阅读材料：

我们学过有关直角三角形的性质定理：直角三角形斜边上的中线等于斜边的一半. 这条定理的逆命题“如果一个三角形一边上的中线等于这条边的一半，那么这个三角形是直角三角形”也是真命题.

如图，在 \(\triangle ABC\) 中，\(CD\) 为 \(AB\) 上的中线，如果 \(CD = \frac{1}{2}AB\)，那么 \(\angle ACB = 90^\circ\). 也可以说，在 \(\triangle ABC\) 中，如果 \(CD = AD = BD\)，那么 \(\angle ACB = 90^\circ\).

根据上面的阅读材料，完成下列问题：（若需要，可直接运用直角三角形性质定理的逆命题）如图，\(AB\) 为半圆 \(O\) 的直径，\(CD\) 是半圆 \(O\) 的弦，以 \(CD\) 为直径作 \(\odot M\).

\ding{172}

\ding{173}

(1) 如图\ding{172}

过点 \(C\) 作 \(CE \perp AB\)，垂足为 \(E\).

\ding{172} 求证：\(CE^2 = AE \cdot BE\)；

\ding{173} 已知 \(BE = 1\)，\(CE = 3\)，如果 \(\odot M\) 经过点 \(O\)（如图\(\ding{173}\)），求直线 \(CD\) 与直线 \(AB\) 夹角的正弦值；

(2) 已知 \(\odot M\) 与线段 \(AB\) 相交于点 \(P\)、\(Q\)，\(CD = 6\sqrt{2}\)，如果 \(AP: PQ: BQ = 7:4:9\)，求 \(AB\) 的长.
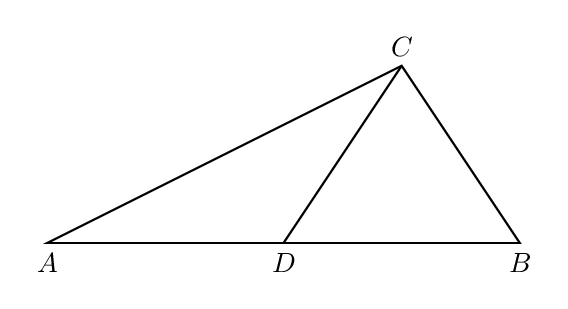
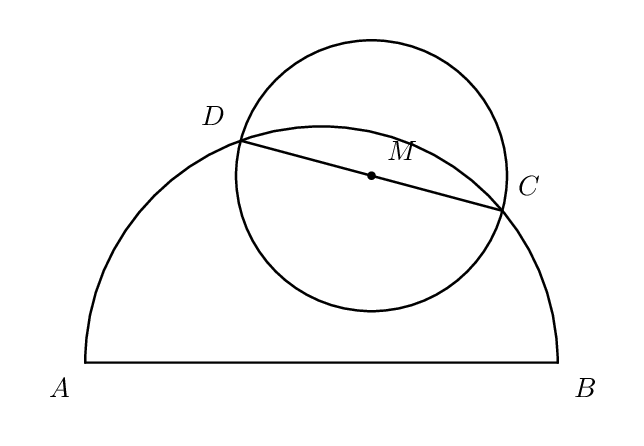
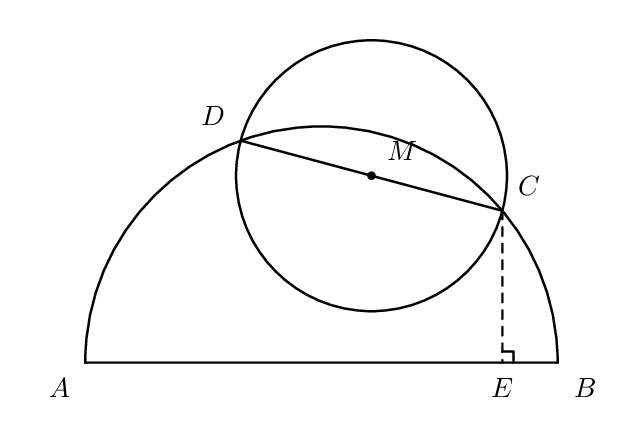
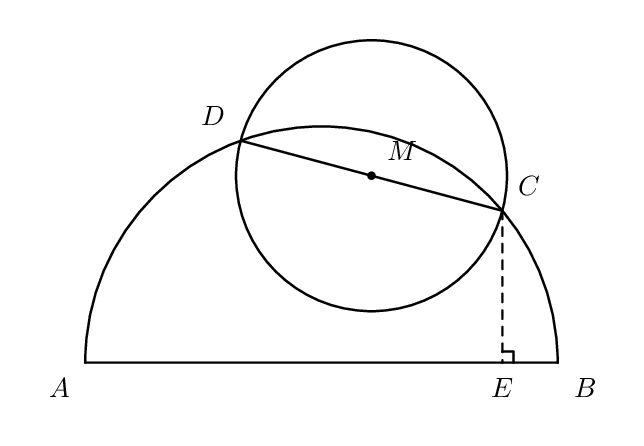
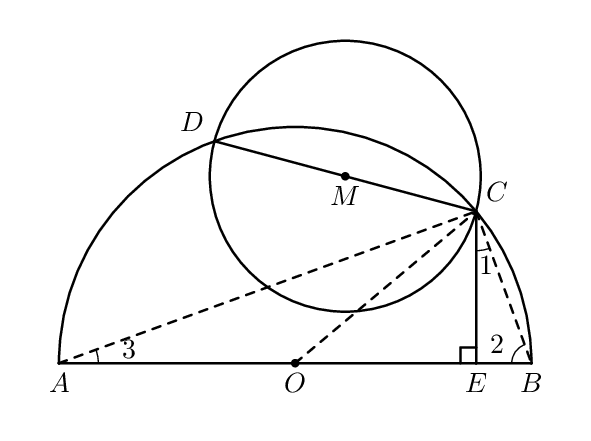
【解答】
【详解】

(1) \ding{172} 如图，

\(\because OA = OB = OC\)，
\(\therefore \angle ACB = 90^\circ\)，
\(\therefore \angle 2 + \angle 3 = 90^\circ\).

又 \(\because CE \perp AB\)，
\(\therefore \angle 1 + \angle 2 = 90^\circ\)，\(\angle CEB = \angle ACB = 90^\circ\)，
\(\therefore \angle 1 = \angle 3\)，
\(\therefore \triangle AEC \backsim \triangle CEB\)，
\(\therefore \frac{AE}{CE} = \frac{CE}{BE}\)，即 \(CE^2 = AE \cdot BE\).

\ding{173} \(\because CE^2 = AE \cdot BE\)，\(BE = 1\)，\(CE = 3\)，
\(\therefore AE = 9\).

\(\therefore AB = AE + EB = 9 + 1 = 10\)，
\(\therefore OA = OB = OC = 5\).

过点 \(D\) 作 \(DH \perp AB\) 于点 \(H\)，连接 \(OC\)，\(OD\)，\(OM\)，如图，

\(\because MD = MC = MO\)，
\(\therefore \angle DOC = 90^\circ\).

\(\therefore \angle HDO = 90^\circ - \angle HOD = \angle COE\)，\(\angle DHO = \angle OEC = 90^\circ\)，\(OD = OC\)，

\(\therefore \triangle DHO \cong \triangle OEC\ (\text{AAS})\).

\(\therefore OH = EC = 3\)，\(DH = OE = 5 - 1 = 4\)，
\(\therefore EH = OH + OE = 7\).

过点 \(C\) 作 \(CF \parallel AB\) 交 \(DH\) 于点 \(F\)，则四边形 \(CEHF\) 是矩形，
\(\therefore CF = EH = 7\)，\(FH = CE = 3\).

\(\therefore DF = 4 - 3 = 1\)，
\(\therefore CD = \sqrt{1^2 + 7^2} = 5\sqrt{2}\)，

\(\therefore \sin \angle DCF = \frac{DF}{CD} = \frac{1}{5\sqrt{2}} = \frac{\sqrt{2}}{10}\).

\(\therefore\) 直线 \(CD\) 与直线 \(AB\) 夹角的正弦值为 \(\frac{\sqrt{2}}{10}\).

(2) 解：\(\because AP: PQ: BQ = 7:4:9\)，
\(\therefore\) 设 \(AP = 7k\)，\(PQ = 4k\)，\(BQ = 9k\).

\ding{172} 当 \(P\) 在 \(Q\) 的左侧时，如图，连接 \(OM\)，\(OC\)，过点 \(M\) 作 \(MH \perp AB\) 于点 \(H\)，

\(\therefore AB = AP + PQ + BQ = 20k\)，
\(\therefore OD = 10k\).

\(\because CD = 6\sqrt{2}\)，\(OM \perp CD\)，
\(\therefore CM = \frac{1}{2}CD = 3\sqrt{2}\).

\(\therefore OM^2 = (10k)^2 - (3\sqrt{2})^2\).

又 \(\because OQ = OB - BQ = 10k - 9k = k\)，
\(\because MH \perp AB\)，
\(\therefore PH = QH = \frac{1}{2}PQ = 2k\).

\(\therefore\) 在 \(\text{Rt}\triangle MHO\)，\(\text{Rt}\triangle MPH\) 中，\(MH^2 = OM^2 - OH^2 = MP^2 - PH^2\)，
\[
\therefore (10k)^2 - (3\sqrt{2})^2 - k^2 = (3\sqrt{2})^2 - (2k)^2,
\]
解得：\(k = \frac{6\sqrt{103}}{103}\)，
\(\therefore AB = \frac{120\sqrt{103}}{103}\).

\ding{173} 当 \(P\) 在 \(Q\) 的右侧时，

\(\therefore AB = AP + BQ - PQ = 12k\)，
\(\therefore OC = OB = OA = 6k\).

同理可得 \(OM^2 = 36k^2 - 18\)，\(OP = 7k - 6k = k\)，
\(\therefore OH = k\).

同理得，
\[
MH^2 = 36k^2 - 18 - k^2 = (3\sqrt{2})^2 - (2k)^2,
\]
解得：\(k = \frac{2\sqrt{39}}{13}\)，

\(\therefore AB = 12k = \frac{24\sqrt{39}}{13}\).

综上所述，\(AB = \frac{120\sqrt{103}}{103}\) 或 \(AB = \frac{24\sqrt{39}}{13}\).
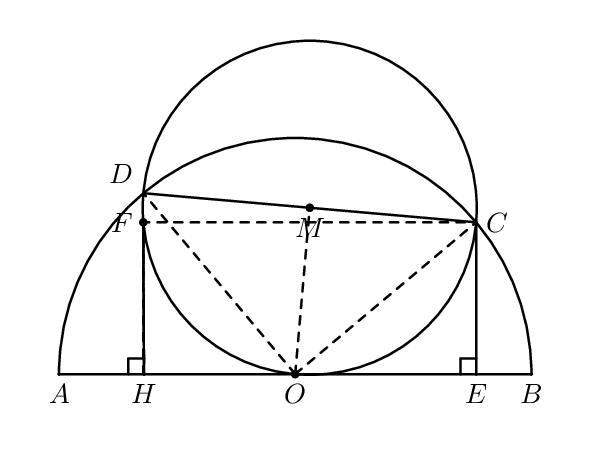
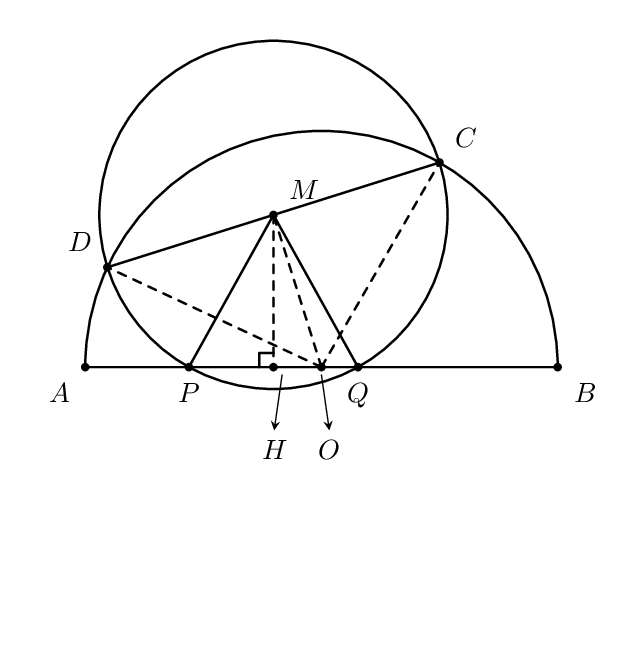
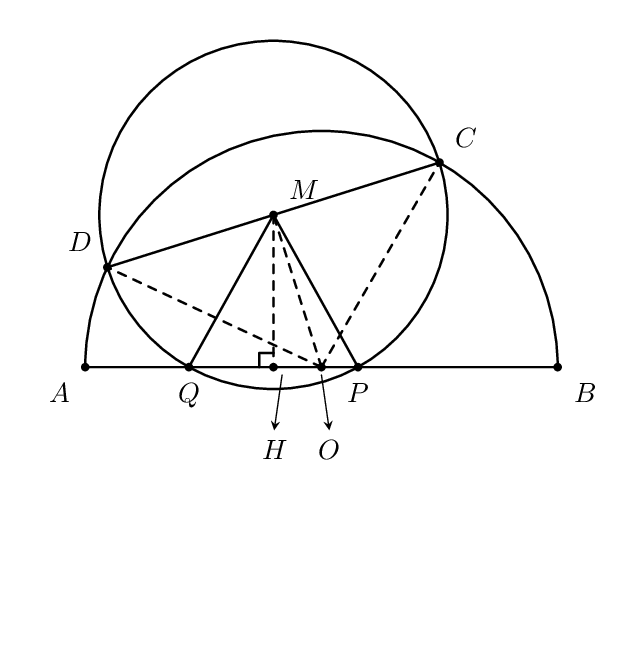